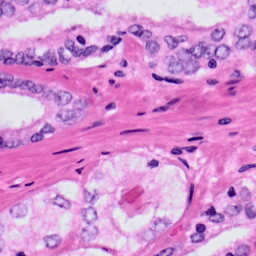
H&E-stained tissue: Prostate